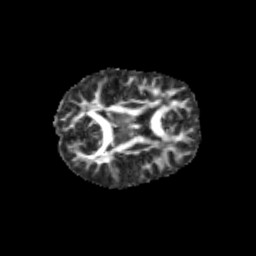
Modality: FA
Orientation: axial
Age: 9
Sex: female
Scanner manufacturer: siemens
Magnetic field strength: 3 T
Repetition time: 3.8 s
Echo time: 0.07 s